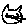
Label: cat